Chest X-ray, PA view. Patient: 61 years old, sex M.
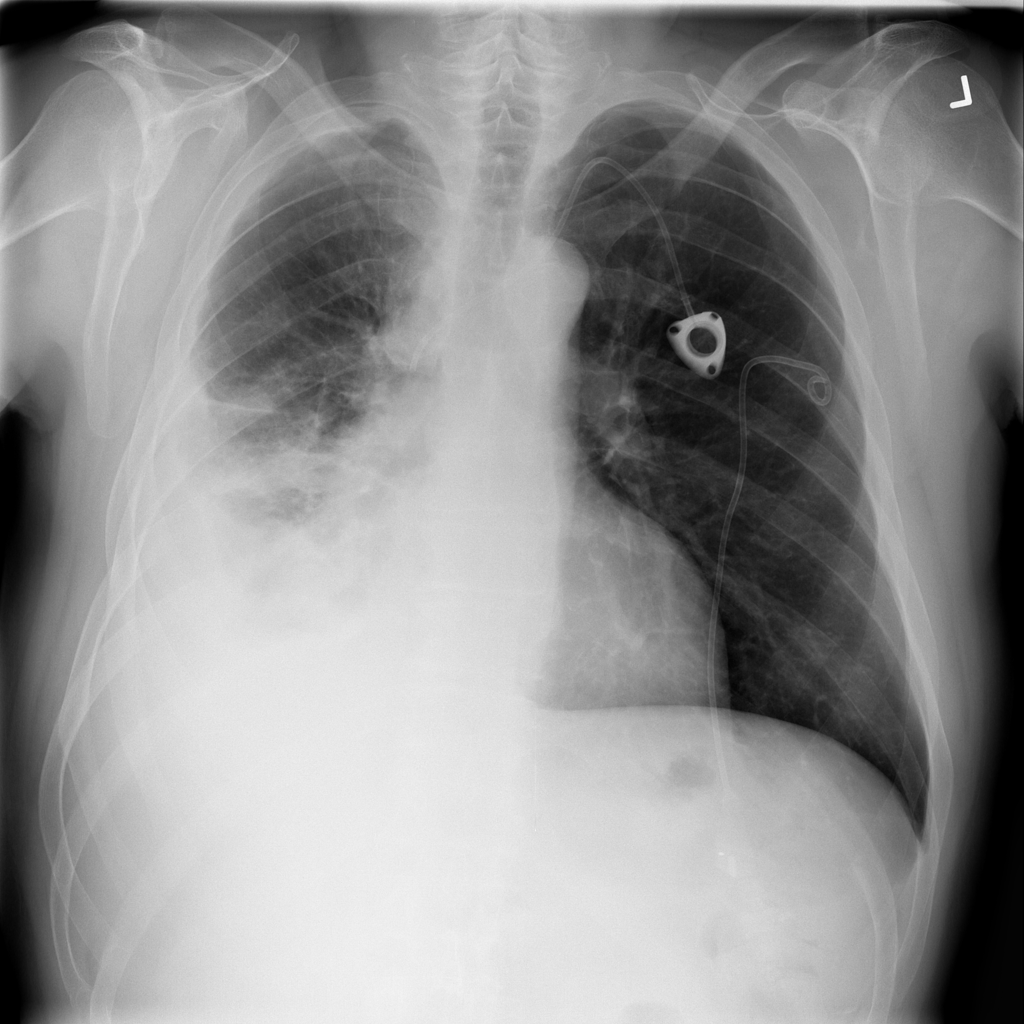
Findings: Effusion, Mass